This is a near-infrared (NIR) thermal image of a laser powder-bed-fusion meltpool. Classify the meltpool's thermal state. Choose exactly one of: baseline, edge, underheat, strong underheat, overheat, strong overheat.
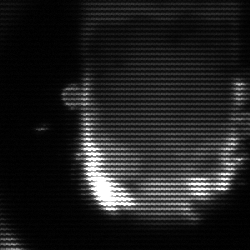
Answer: baseline